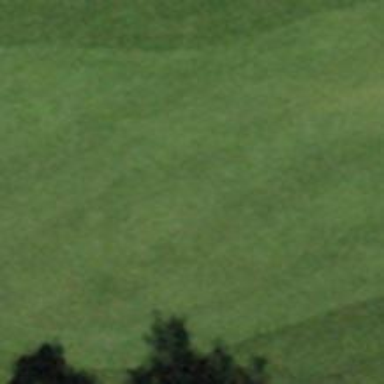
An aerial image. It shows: View of golf hole.